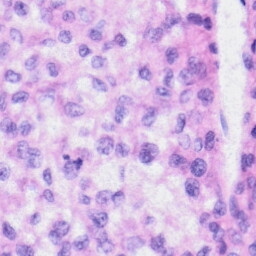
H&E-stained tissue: Liver